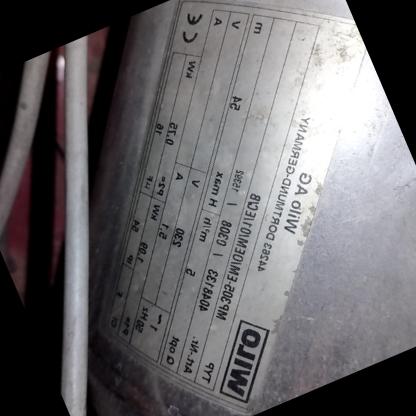
Klasa: tabliczka-znamionowa